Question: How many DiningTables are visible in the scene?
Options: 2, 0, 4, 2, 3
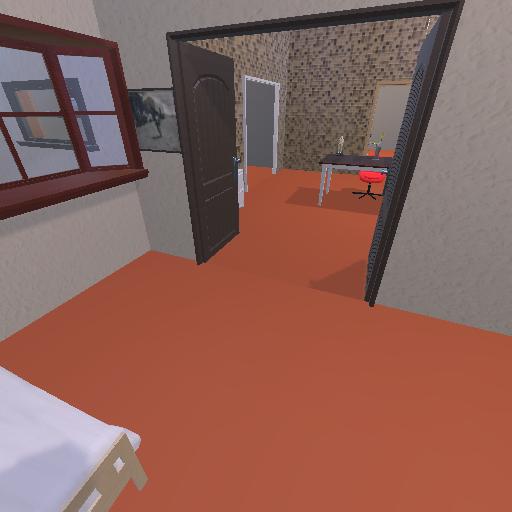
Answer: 2